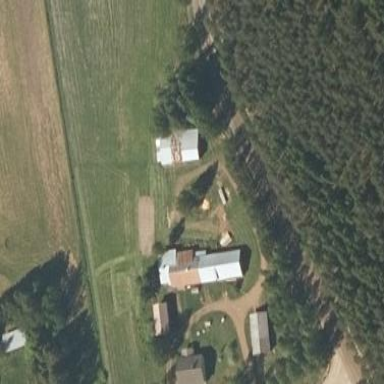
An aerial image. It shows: Farmyard area.